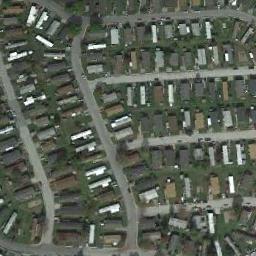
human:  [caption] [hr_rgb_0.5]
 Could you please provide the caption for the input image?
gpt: Many buildings are in the mobile home park .

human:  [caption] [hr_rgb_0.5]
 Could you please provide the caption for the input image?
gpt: There are a row of colorful mobile homes on both sides of the road .

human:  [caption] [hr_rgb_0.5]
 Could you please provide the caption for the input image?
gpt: The mobile home park has lots of mobile homes of different colors on the grass and some roads go through the mobile home park .

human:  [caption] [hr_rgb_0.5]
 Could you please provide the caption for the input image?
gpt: The mobile home park is on the grass next to the road .

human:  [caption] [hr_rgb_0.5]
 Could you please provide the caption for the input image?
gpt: There are many buildings and some roads in the mobile home park .